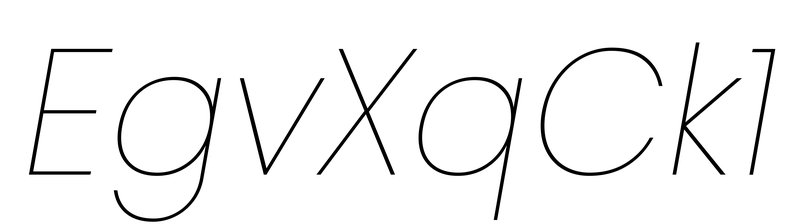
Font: Poppins-ThinItalic